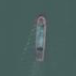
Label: civil